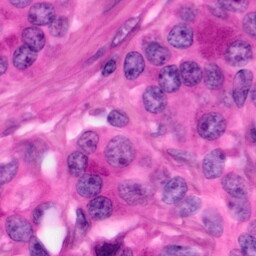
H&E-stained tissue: Pancreatic